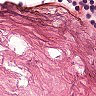
Metastatic tissue present: no